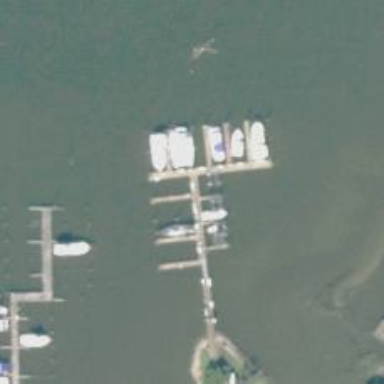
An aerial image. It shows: Man-made pier.